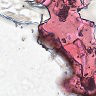
Metastatic tissue present: no